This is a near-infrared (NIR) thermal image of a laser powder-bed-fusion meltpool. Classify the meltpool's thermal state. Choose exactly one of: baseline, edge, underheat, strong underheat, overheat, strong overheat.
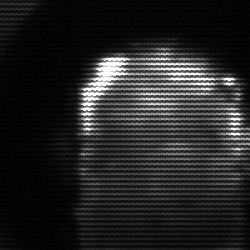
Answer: baseline